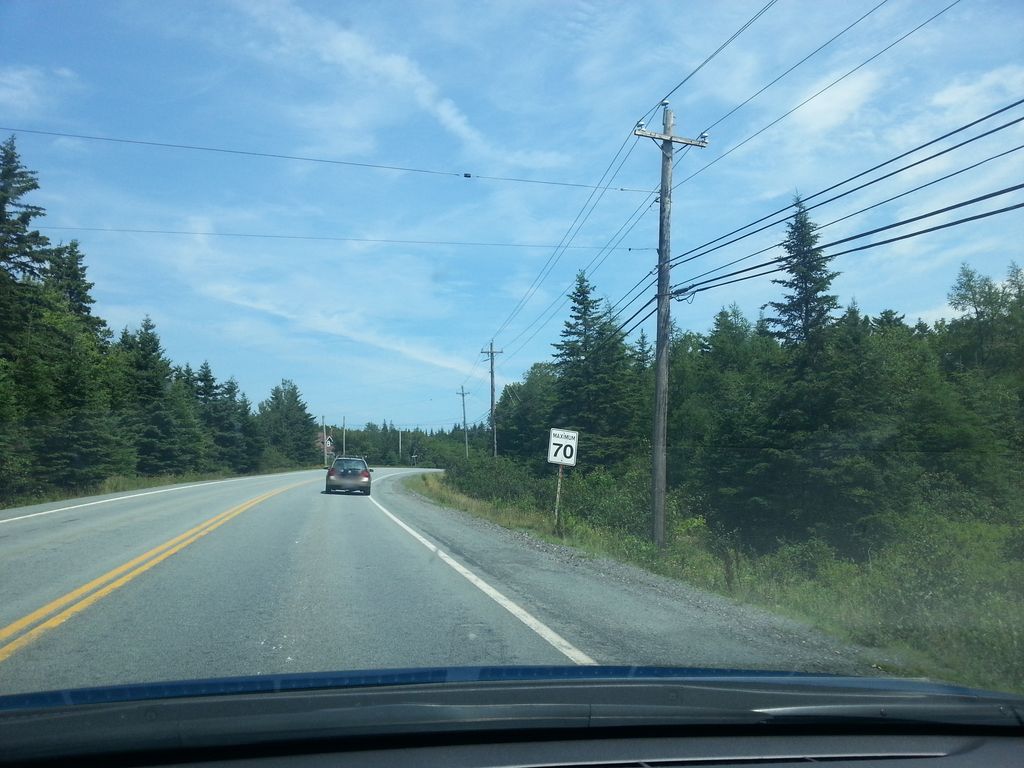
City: halifax